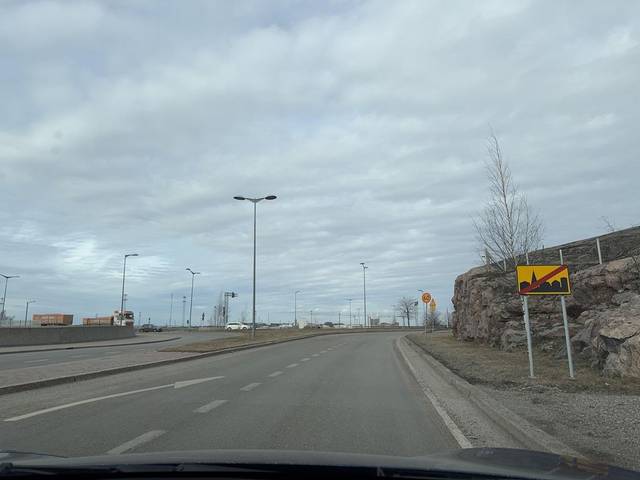
Region: Finland
Coordinates: 60.206, 24.927